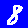
Digit: 8